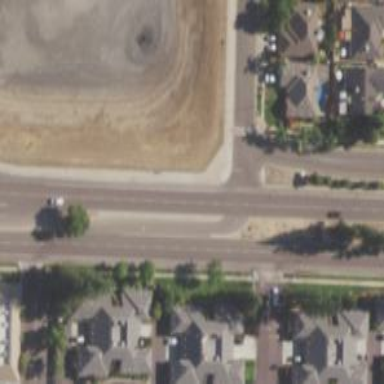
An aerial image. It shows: Secondary link road.